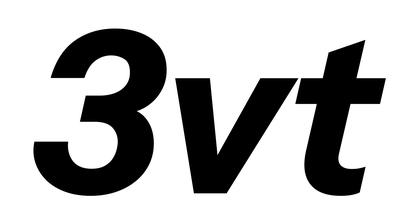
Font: InstrumentSans-Italic_Bold_Italic